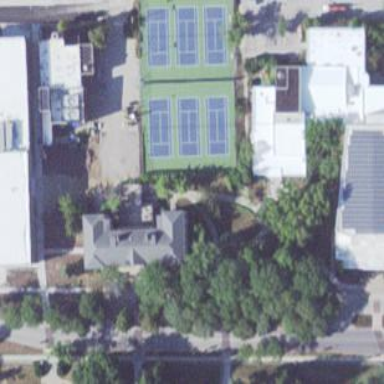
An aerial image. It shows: Sports center with tennis court surrounded by fence.